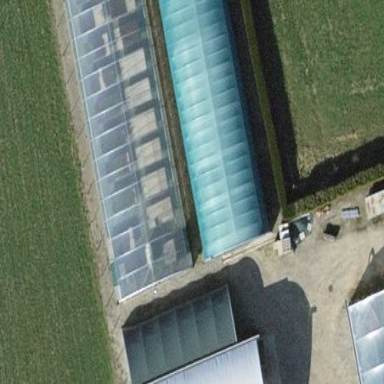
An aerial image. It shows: Greenhouse.